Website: apple
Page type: stored-credit-cards
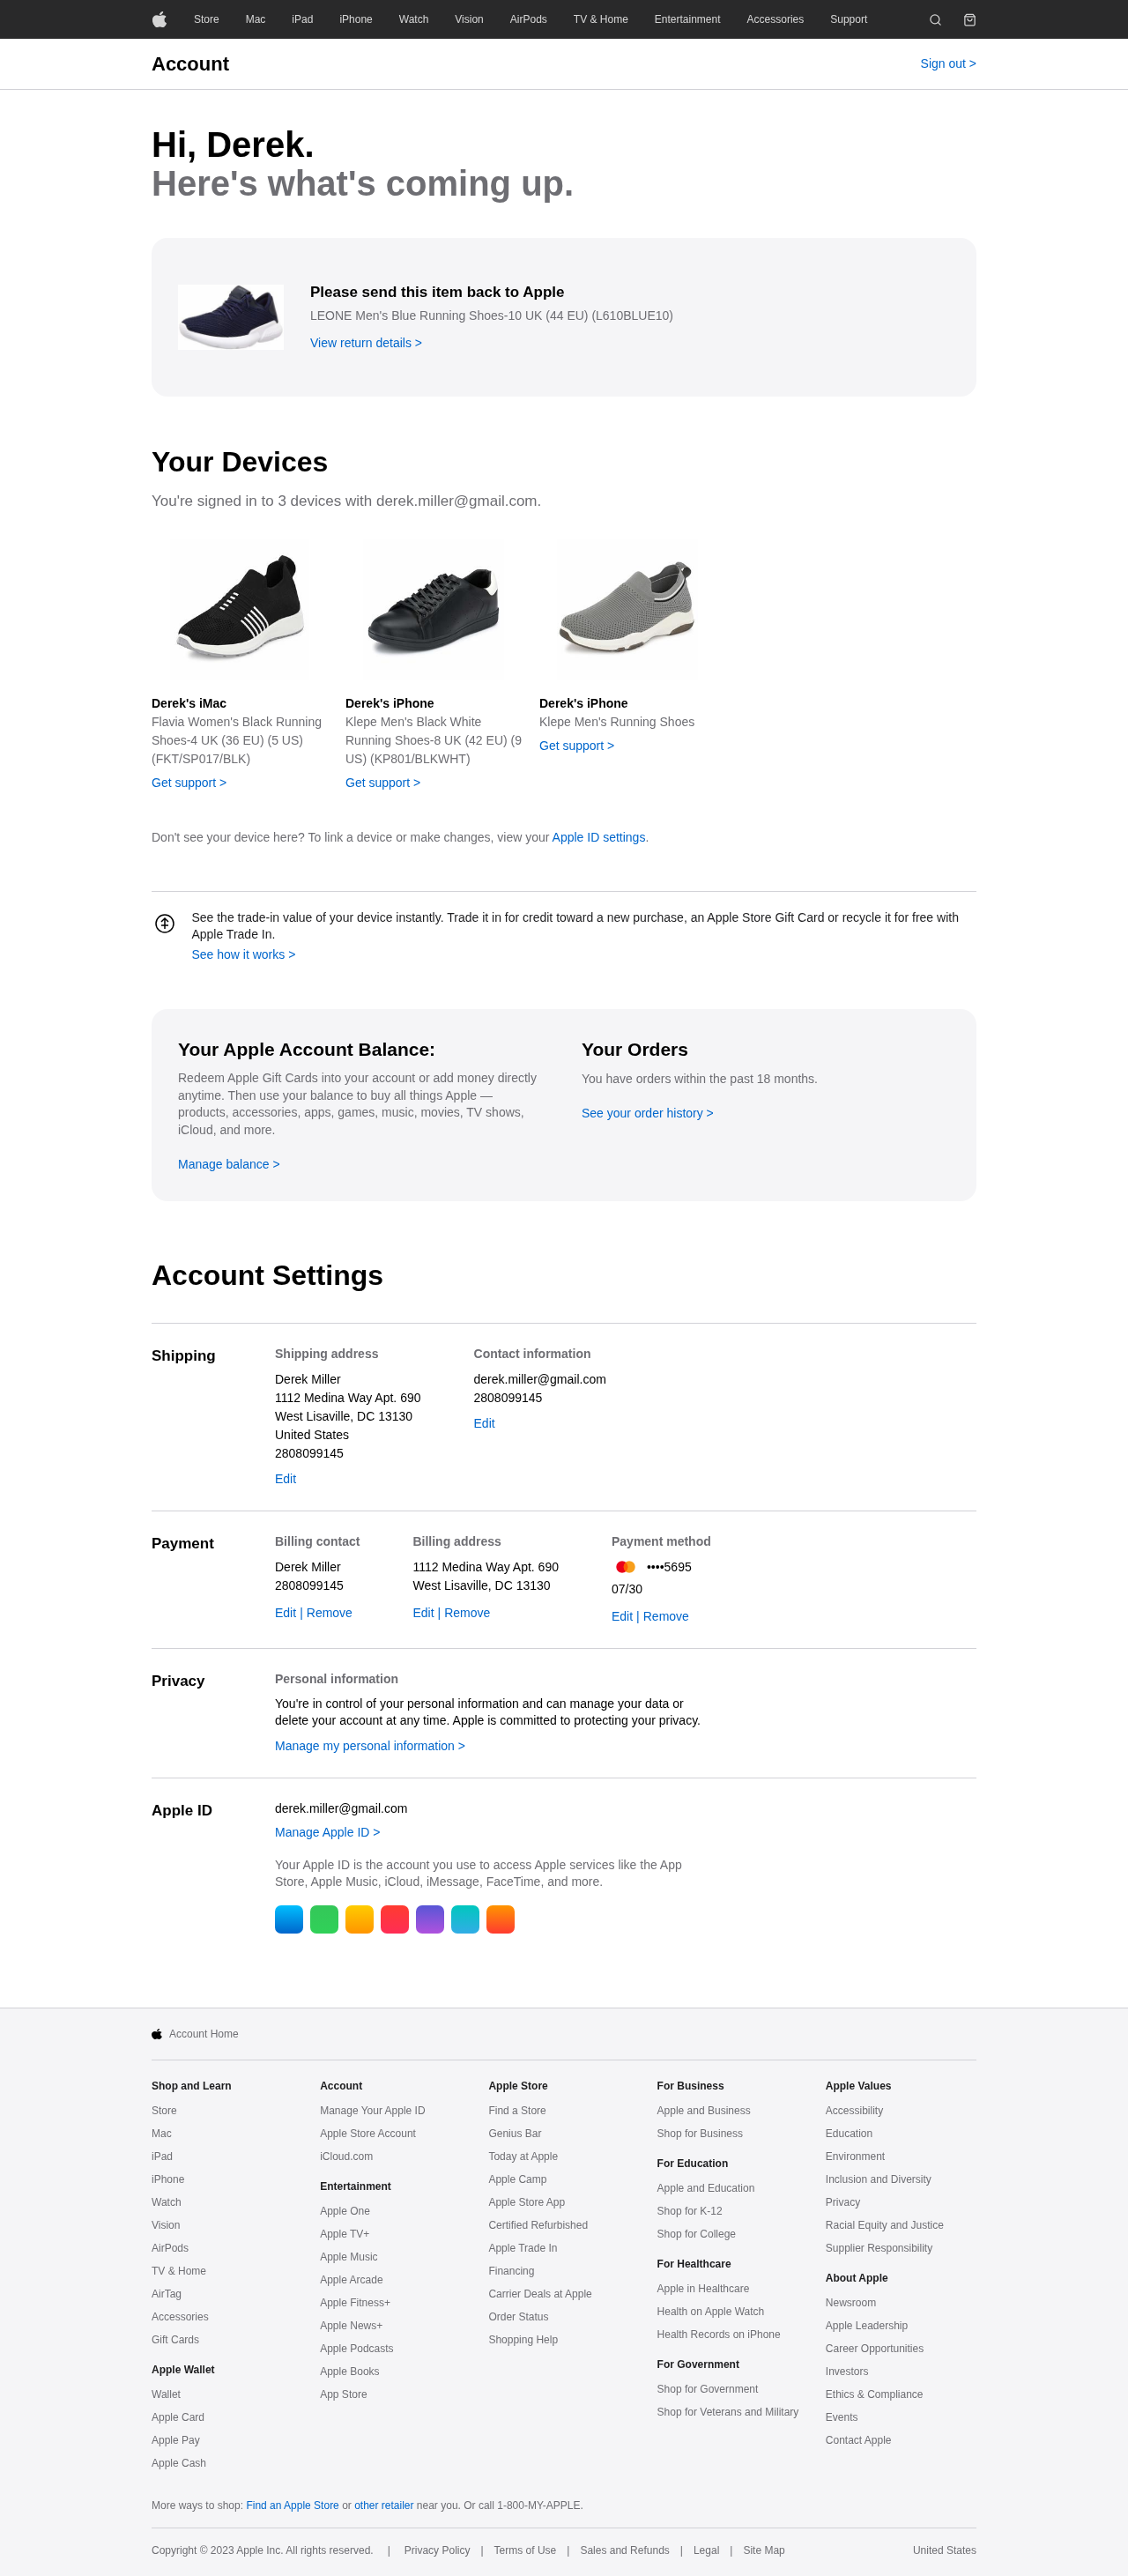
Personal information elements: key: PII_CARD_EXPIRY
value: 07/30
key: PII_CARD_LAST4
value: ••••5695
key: PII_CITY_STATE_ZIP
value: West Lisaville, DC 13130
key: PII_COUNTRY
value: United States
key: PII_EMAIL
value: derek.miller@gmail.com
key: PII_FIRSTNAME
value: Derek
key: PII_FULLNAME
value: Derek Miller
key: PII_PHONE
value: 2808099145
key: PII_STREET
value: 1112 Medina Way Apt. 690
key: PII_FIRSTNAME2
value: Derek
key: PII_FIRSTNAME3
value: Derek
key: PII_EMAIL2
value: derek.miller@gmail.com
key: PII_PHONE2
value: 2808099145
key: PII_FULLNAME2
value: Derek Miller
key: PII_PHONE3
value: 2808099145
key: PII_CITY
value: West Lisaville
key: PII_STATE
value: DC
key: PII_STATE_ABBR
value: DC
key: PII_POSTCODE
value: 13130
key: PII_POSTCODE_FULL
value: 13130
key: PII_CITY_STATE
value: West Lisaville, DC
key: PII_POSTCODE_NUMERIC
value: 13130
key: PII_EMAIL3
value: derek.miller@gmail.com
Product elements: key: PRODUCT1_NAME
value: LEONE Men's Blue Running Shoes-10 UK (44 EU) (L610BLUE10)
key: PRODUCT2_NAME
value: Flavia Women's Black Running Shoes-4 UK (36 EU) (5 US) (FKT/SP017/BLK)
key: PRODUCT3_NAME
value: Klepe Men's Black White Running Shoes-8 UK (42 EU) (9 US) (KP801/BLKWHT)
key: PRODUCT4_NAME
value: Klepe Men's Running Shoes